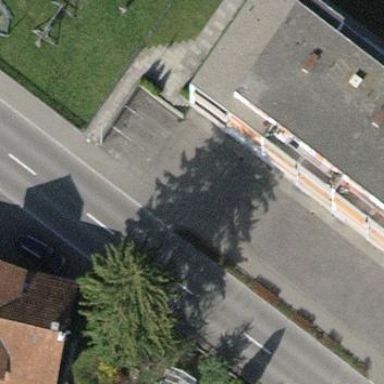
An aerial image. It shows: View of apartment building.